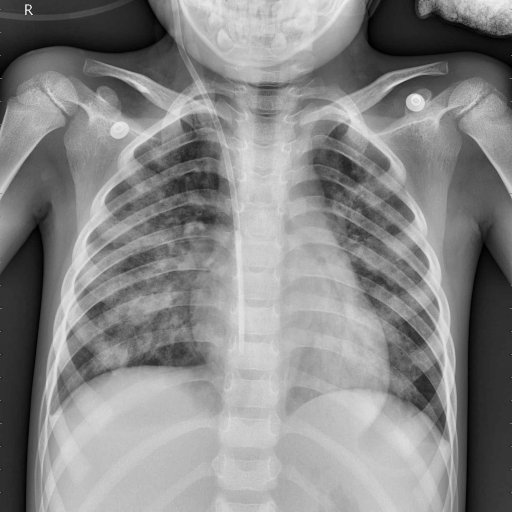
Finding: PNEUMONIA